Question: I'm trying to resample some data in 1 minute intervals and use the mean average to represent that minute of data, but I keep getting an error:
'''
DataError: No numeric types to aggregate.
'''
if I try 'min()' ,'max()' or 'sum()' it works fine but not with mean.
for example:
'mdf = mdf.resample('1min').sum()' will work but not
'mdf = mdf.resample('1min').mean()'
I've tried converting the dtypes using but I don't understand how to do this. 'mdf = pd.to_numeric(mdf)' gives the following error,
'''
TypeError: arg must be a list, tuple, 1-d array, or Series
'''
The dtypes for my dataframe are all objects as shown below:
'''
- NO object
- NO2 object
- O3 object
- ambHumidity object
- ambPressure object
- ambTempC object
- humidity object
- particulatePM1 object
- particulatePM10 object
- particulatePM25 object
- tempC object
'''
This is what the dataframe looks like

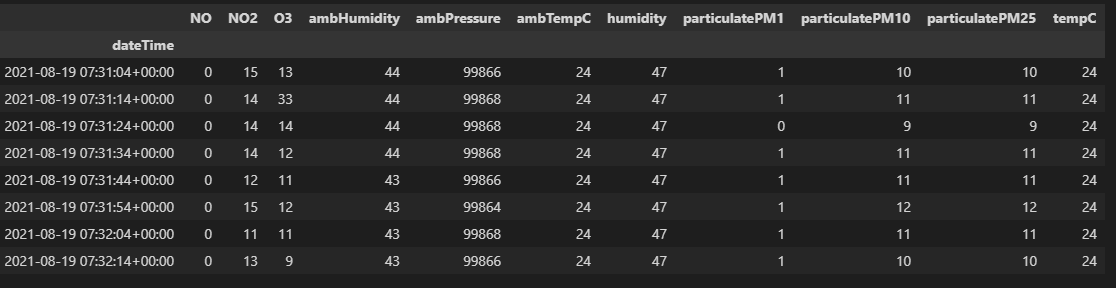
Answer: You need to first convert dtypes in all columns of the dataframe to valid data type so that mathematical functions like mean can be used.
You can convert all the columns of a DataFrame via the 'apply()' method:
'''
df = df.apply(pd.to_numeric)
'''
see <URL>